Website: macys
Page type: gifting
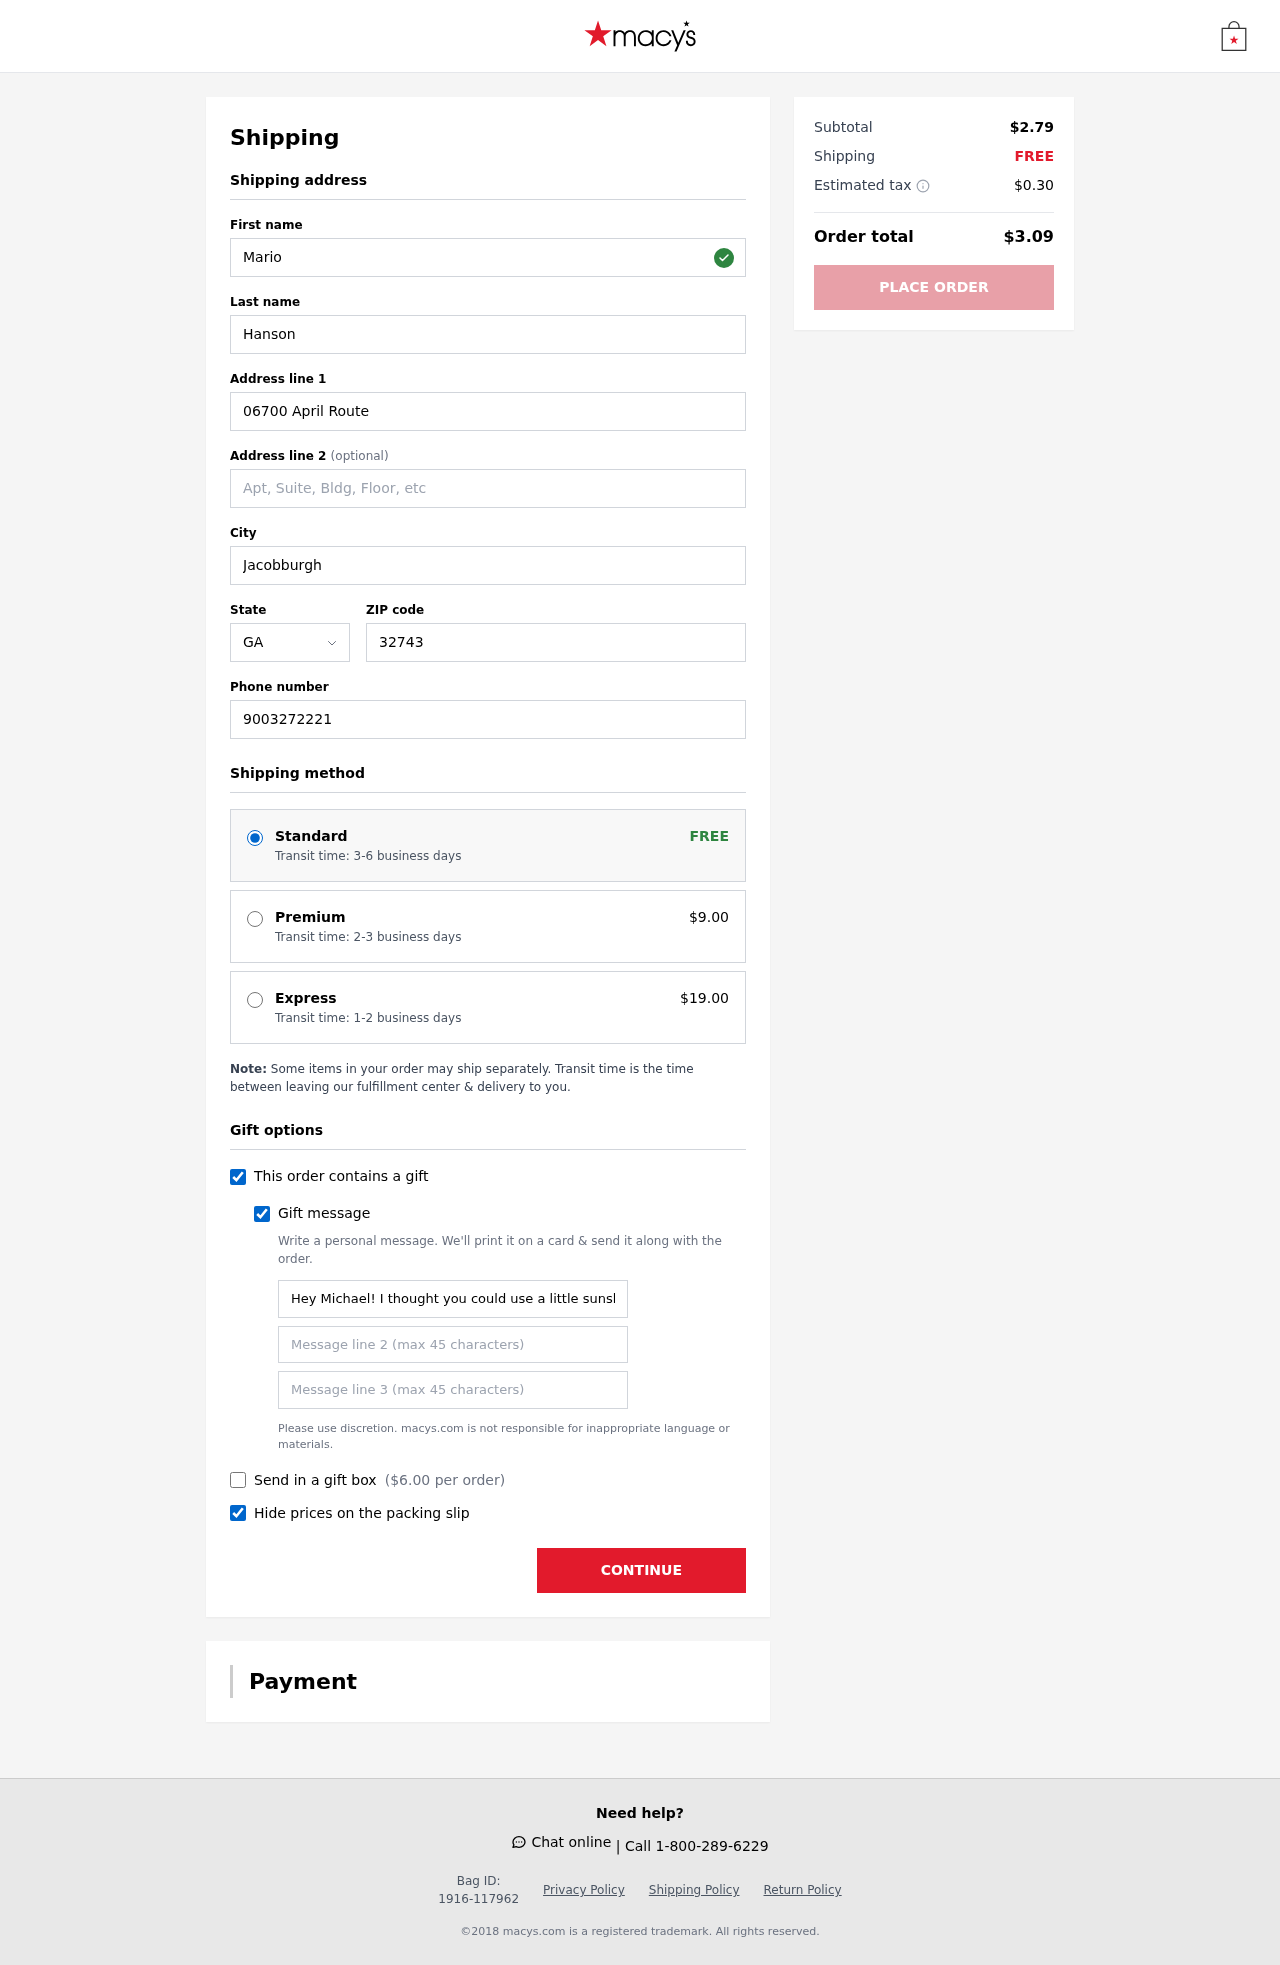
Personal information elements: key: PII_STATE_ABBR
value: GA
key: PII_FIRSTNAME
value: Mario
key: PII_LASTNAME
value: Hanson
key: PII_STREET
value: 06700 April Route
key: PII_CITY
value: Jacobburgh
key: PII_POSTCODE
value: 32743
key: PII_PHONE
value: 9003272221
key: PII_GIFT_MESSAGE
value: Hey Michael! I thought you could use a little sunshine, so I grabbed you this tropical fruit cup to brighten your day. Hope it adds a splash of sweetness to whatever you’re up to!  Mario
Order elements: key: ORDER_SHIPPING_STANDARD
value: Transit time: 3-6 business days
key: ORDER_SHIPPING_PREMIUM
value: Transit time: 2-3 business days
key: ORDER_SHIPPING_PREMIUM_PRICE
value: $9.00
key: ORDER_SHIPPING_EXPRESS
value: Transit time: 1-2 business days
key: ORDER_SHIPPING_EXPRESS_PRICE
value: $19.00
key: ORDER_GIFT_BOX_PRICE
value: $6.00
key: ORDER_SUBTOTAL
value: $2.79
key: ORDER_SHIPPING_COST
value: FREE
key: ORDER_TAX
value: $0.30
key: ORDER_TOTAL
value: $3.09